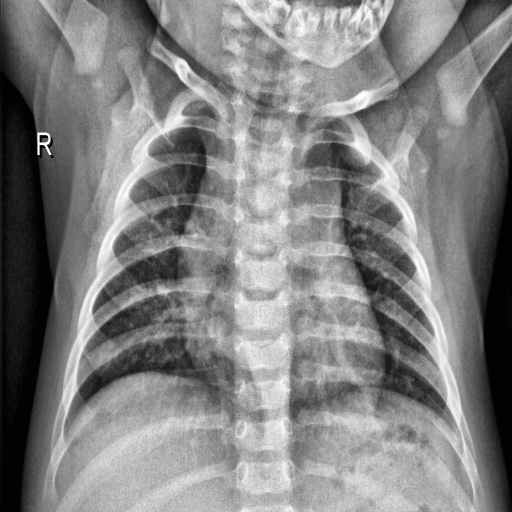
Finding: NORMAL